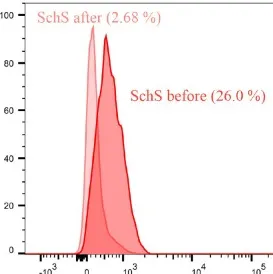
Analysis of the phosphorylation of IRAK-4 and STAT-3 in B cells and Monocytes. (C,D) IRAK-4 in monocytes.
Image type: pathology (immunostaining)